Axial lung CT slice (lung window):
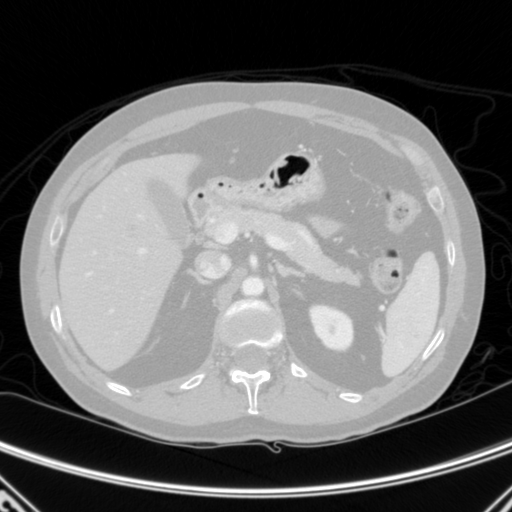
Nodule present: no